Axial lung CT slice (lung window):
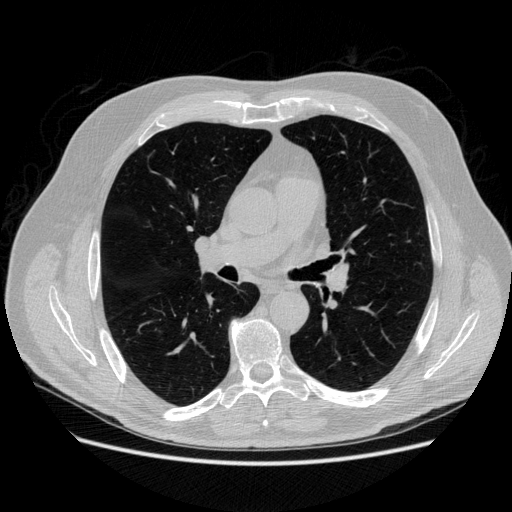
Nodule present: no